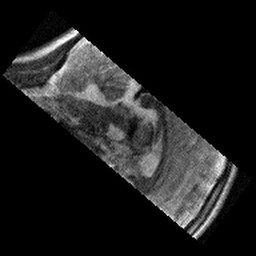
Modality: T2w
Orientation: sagittal
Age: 10
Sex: female
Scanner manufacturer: siemens
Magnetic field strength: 3 T
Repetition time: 9.23 s
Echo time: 0.067 s